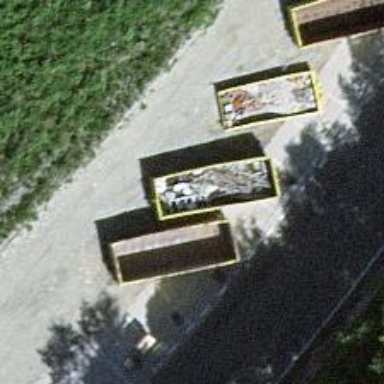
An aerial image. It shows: Recycling container in the area designated for recycling.